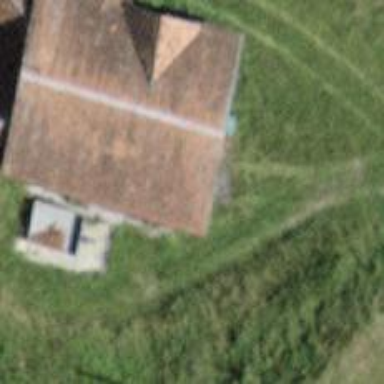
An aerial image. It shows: Rural barn.